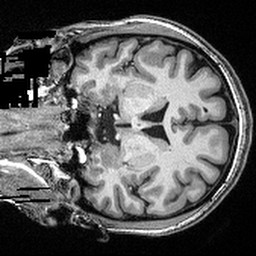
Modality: T1w
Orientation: coronal
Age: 26
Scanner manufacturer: siemens
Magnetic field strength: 3 T
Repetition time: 2.5 s
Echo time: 0.00343 s